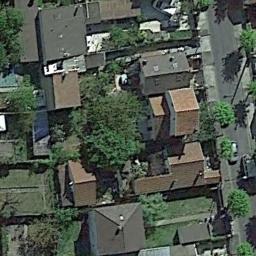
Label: dense_residential